Question: Here is what I have in my Objects menu in the interface builder

Im curious if the order of ImageView , PaintView and PlayerView matters? In my case I want to stack them in the following order: PlayerView / ImageView / PaintView where paint view is on the very top (closest to the "user").
Does anyone know how I can do it here?!
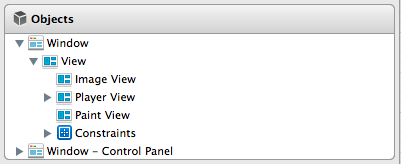
Answer: This is correct. The hierarchy there will correspond to the drawing order of the views. In your image, Paint View will be on top of Player View, etc.